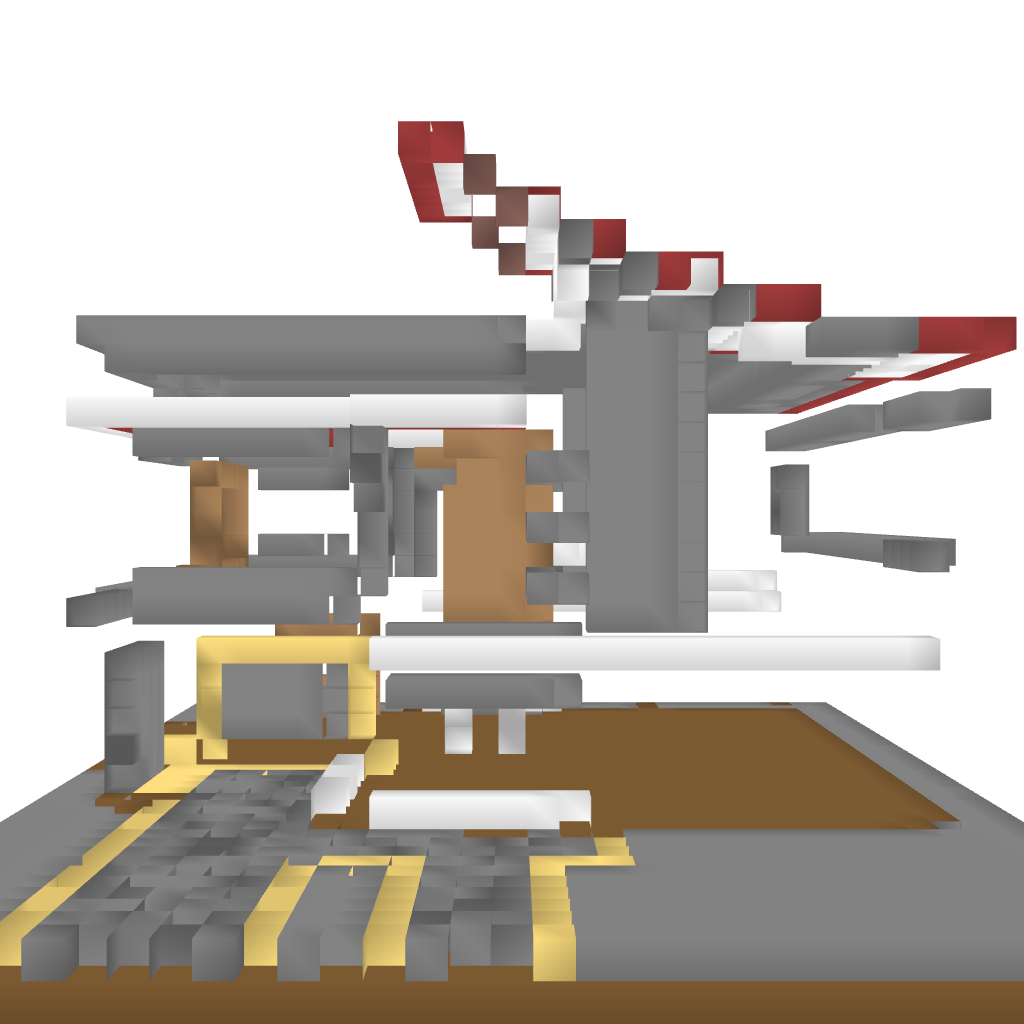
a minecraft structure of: Modern House [D.I.Y Interior] bad low quality